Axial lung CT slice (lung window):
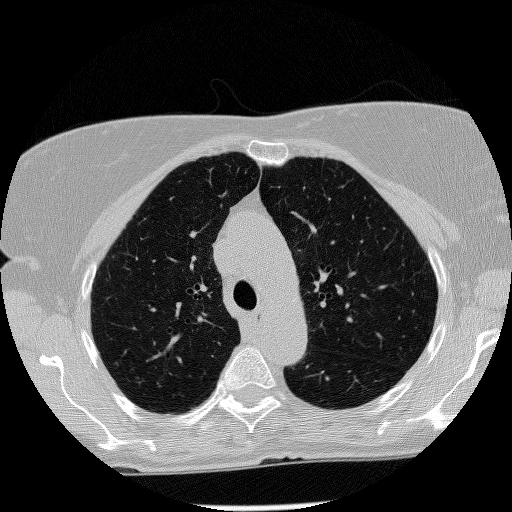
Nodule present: no